Interaction volume radius: 10 \u00c5
Interaction volume height: 15 \u00c5
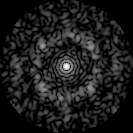
Disorder parameter: 0.7246